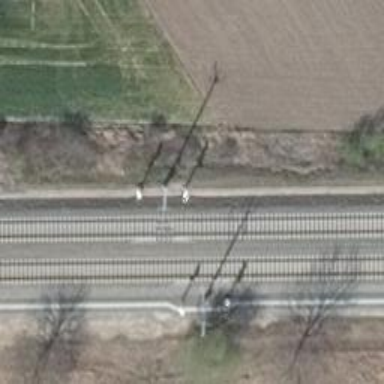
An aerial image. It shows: Isolated track section for railway.